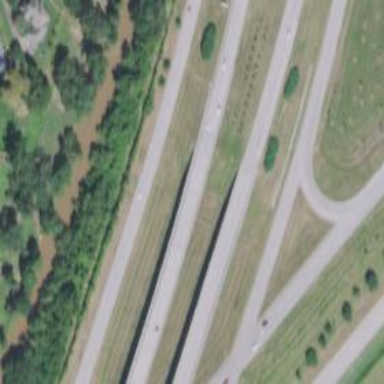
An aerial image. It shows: Motorway bridge.